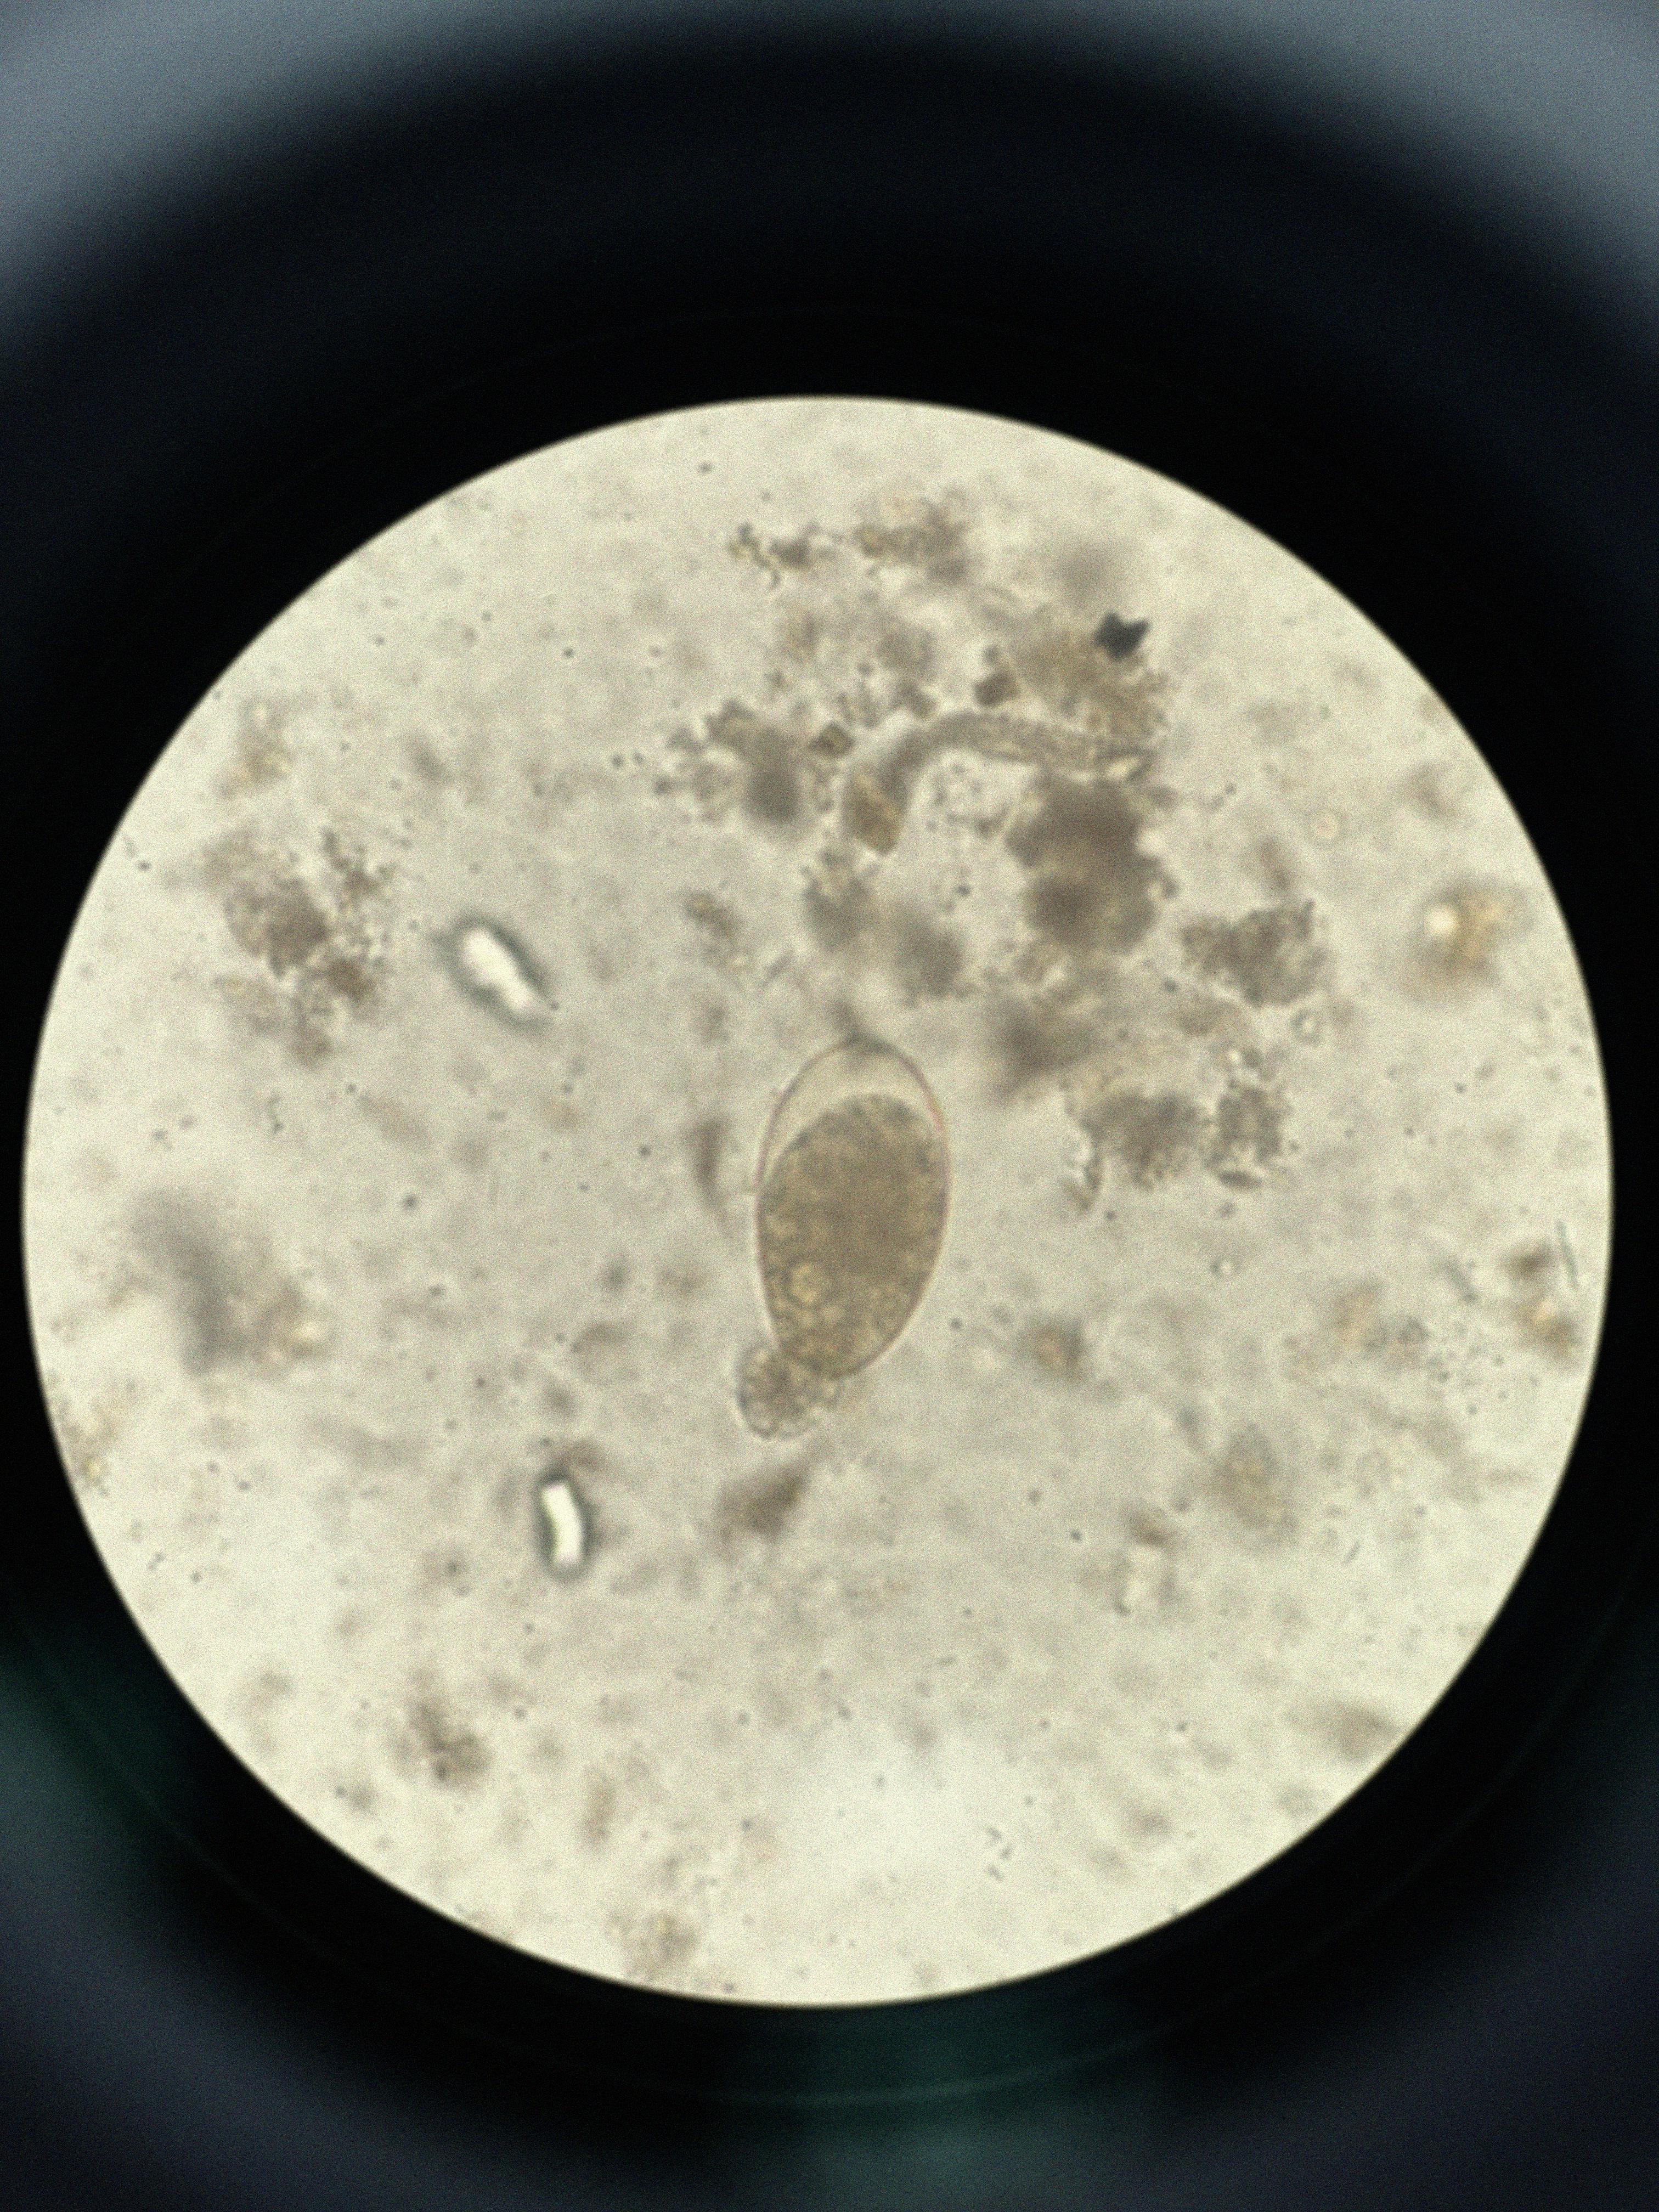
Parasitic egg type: Fasciolopsis buski